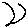
Label: moon